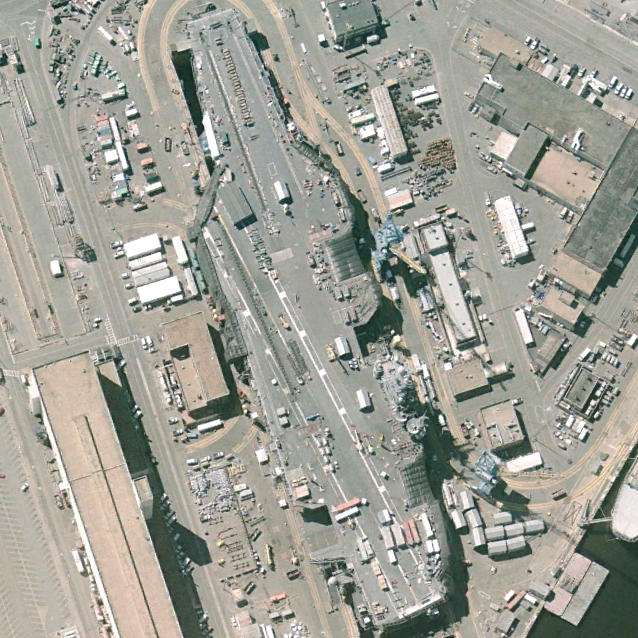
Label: aircraft_carrier